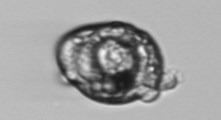
Label: Proterythropsis